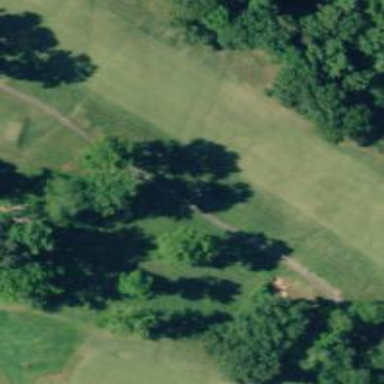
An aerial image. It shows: Golf fairway in the image.